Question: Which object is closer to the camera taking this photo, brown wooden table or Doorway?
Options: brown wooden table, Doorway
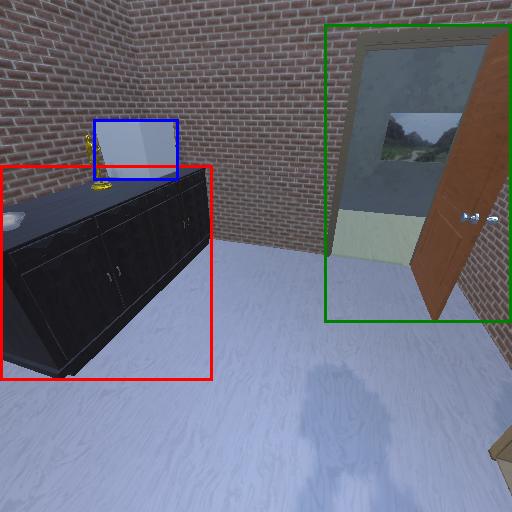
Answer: brown wooden table